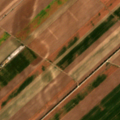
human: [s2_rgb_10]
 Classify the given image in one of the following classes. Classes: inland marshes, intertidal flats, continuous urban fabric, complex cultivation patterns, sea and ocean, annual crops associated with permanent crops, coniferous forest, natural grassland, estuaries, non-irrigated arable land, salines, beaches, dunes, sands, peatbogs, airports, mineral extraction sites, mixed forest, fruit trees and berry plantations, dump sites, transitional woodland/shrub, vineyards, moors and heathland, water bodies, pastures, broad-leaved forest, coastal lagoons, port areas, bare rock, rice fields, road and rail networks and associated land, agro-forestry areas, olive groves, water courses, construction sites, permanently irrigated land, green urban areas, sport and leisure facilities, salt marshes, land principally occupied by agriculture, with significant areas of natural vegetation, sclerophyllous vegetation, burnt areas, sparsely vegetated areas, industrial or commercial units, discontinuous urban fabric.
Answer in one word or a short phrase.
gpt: non-irrigated arable land